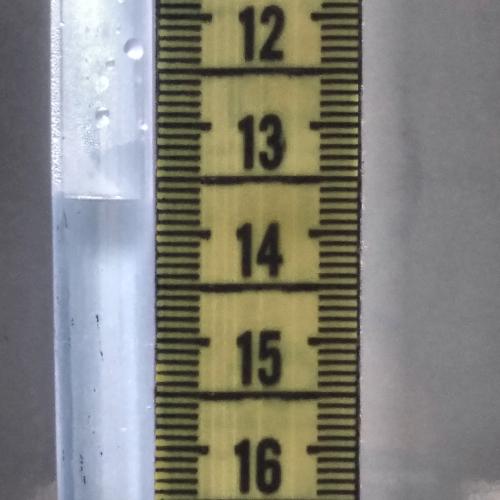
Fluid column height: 13.7 cm